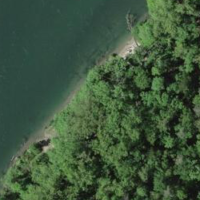
EUNIS habitat code: 41
Species observed at this site:
Prunus padus